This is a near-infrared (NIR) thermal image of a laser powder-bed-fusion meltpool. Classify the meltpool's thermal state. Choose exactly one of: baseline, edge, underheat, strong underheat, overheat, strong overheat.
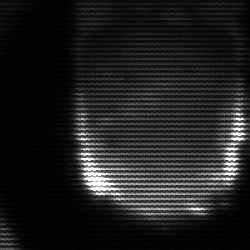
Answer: baseline